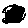
Label: smiley face